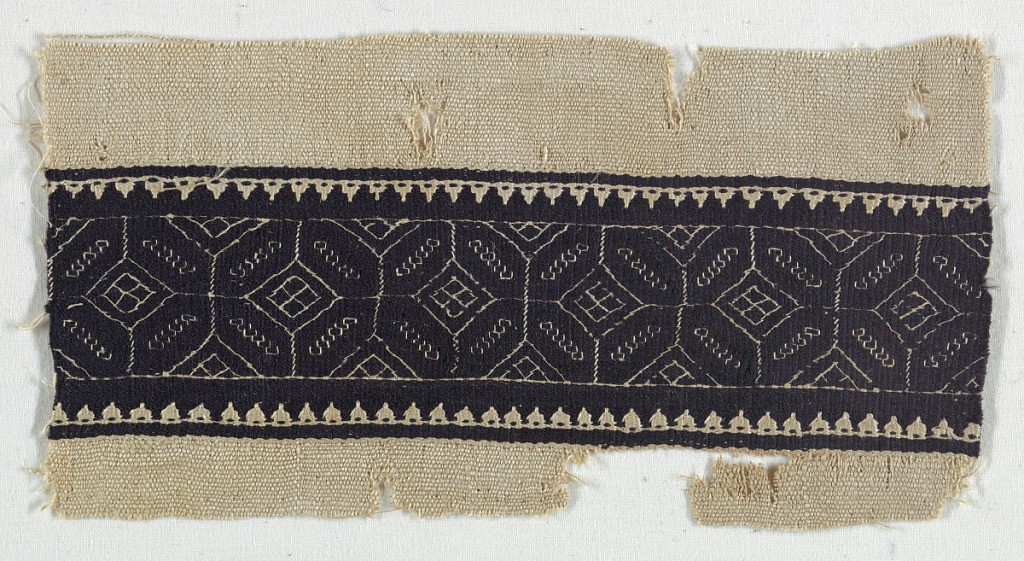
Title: Fragment
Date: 3rd–4th century
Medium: Warp; S-spun linen. Wefts; S-spun linen, S-spun wool Technique: slit tapestry with supplementary weft wrapping.
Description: Geometric band in black.